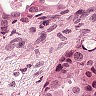
Metastatic tissue present: yes